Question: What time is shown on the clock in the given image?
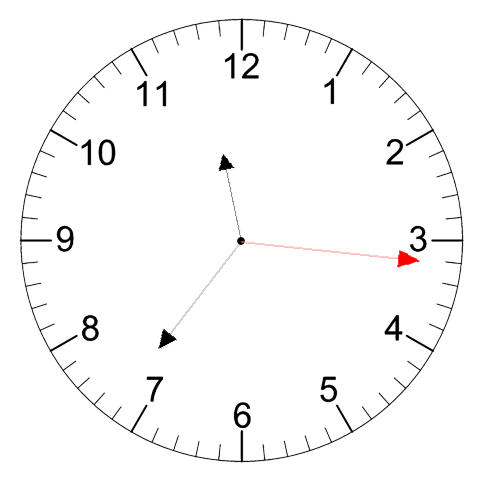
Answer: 11:36:16